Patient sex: M
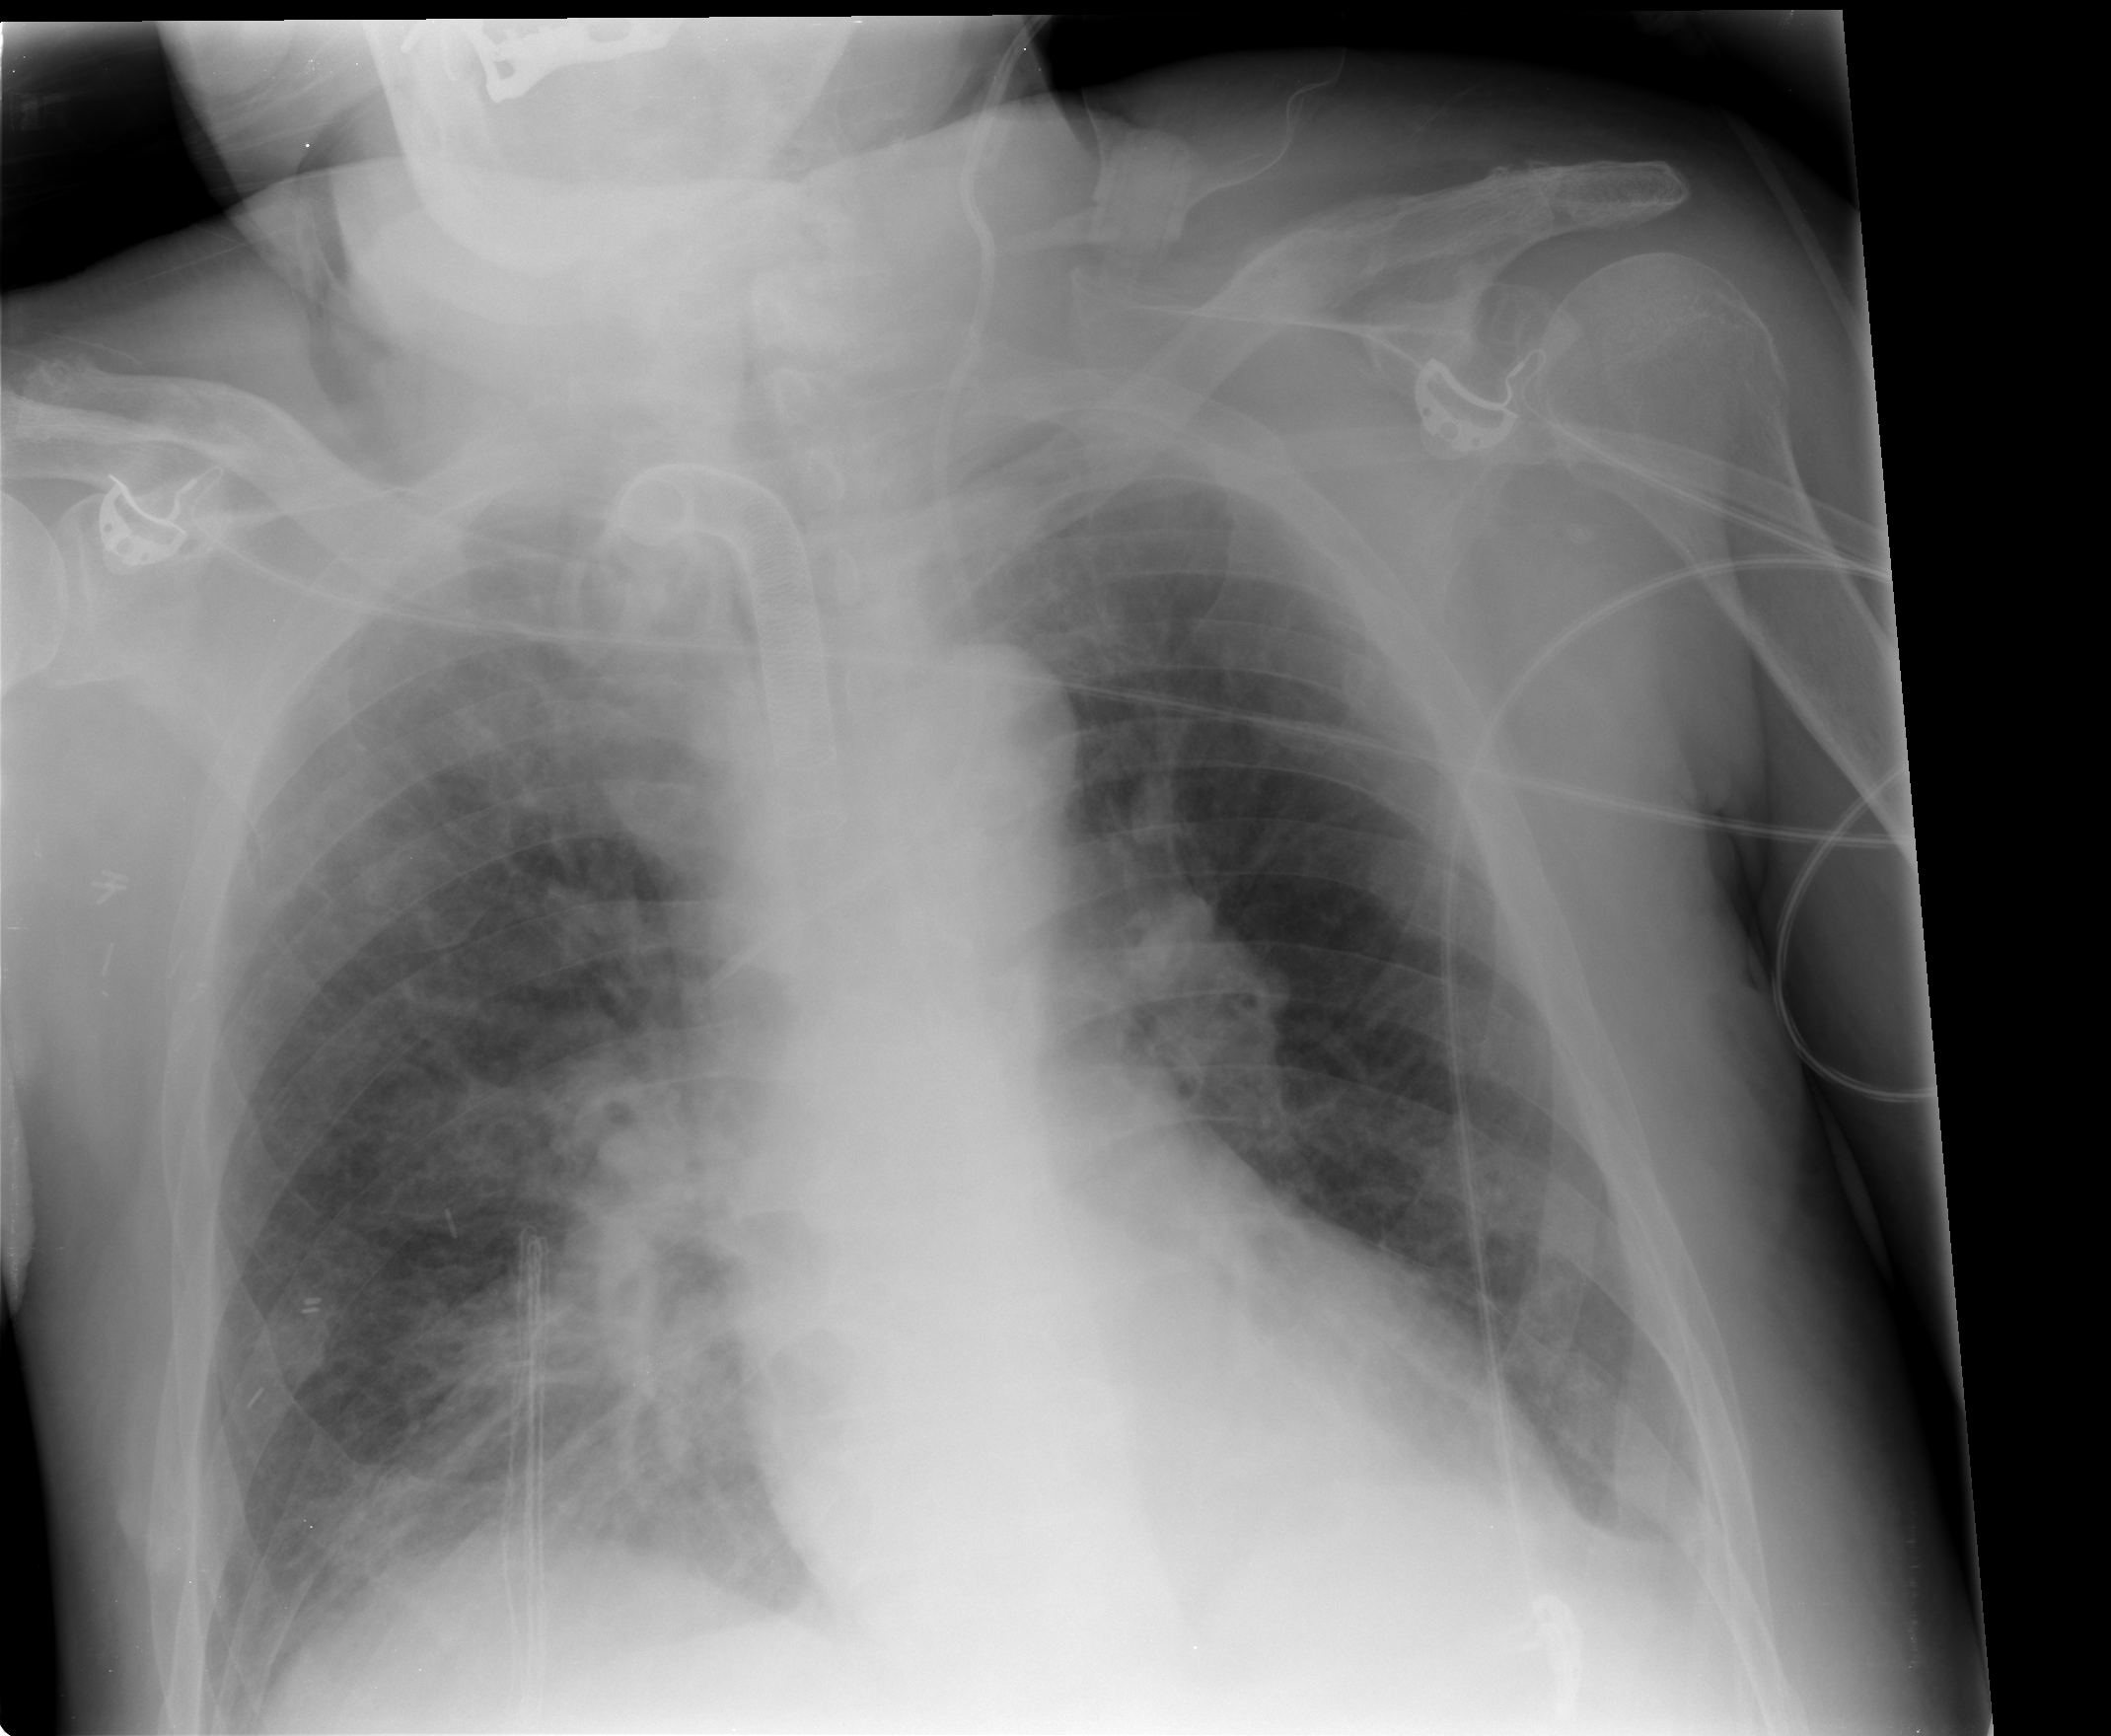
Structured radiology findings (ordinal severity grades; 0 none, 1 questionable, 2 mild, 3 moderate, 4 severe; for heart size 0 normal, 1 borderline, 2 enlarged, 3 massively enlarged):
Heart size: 0
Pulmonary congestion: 2
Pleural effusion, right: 1
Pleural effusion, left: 2
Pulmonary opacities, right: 2
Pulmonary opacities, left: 0
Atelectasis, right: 2
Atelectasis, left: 2